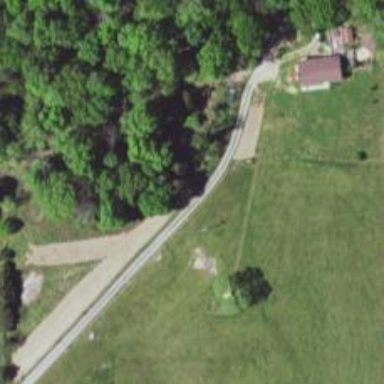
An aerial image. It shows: Driveway.